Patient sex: M
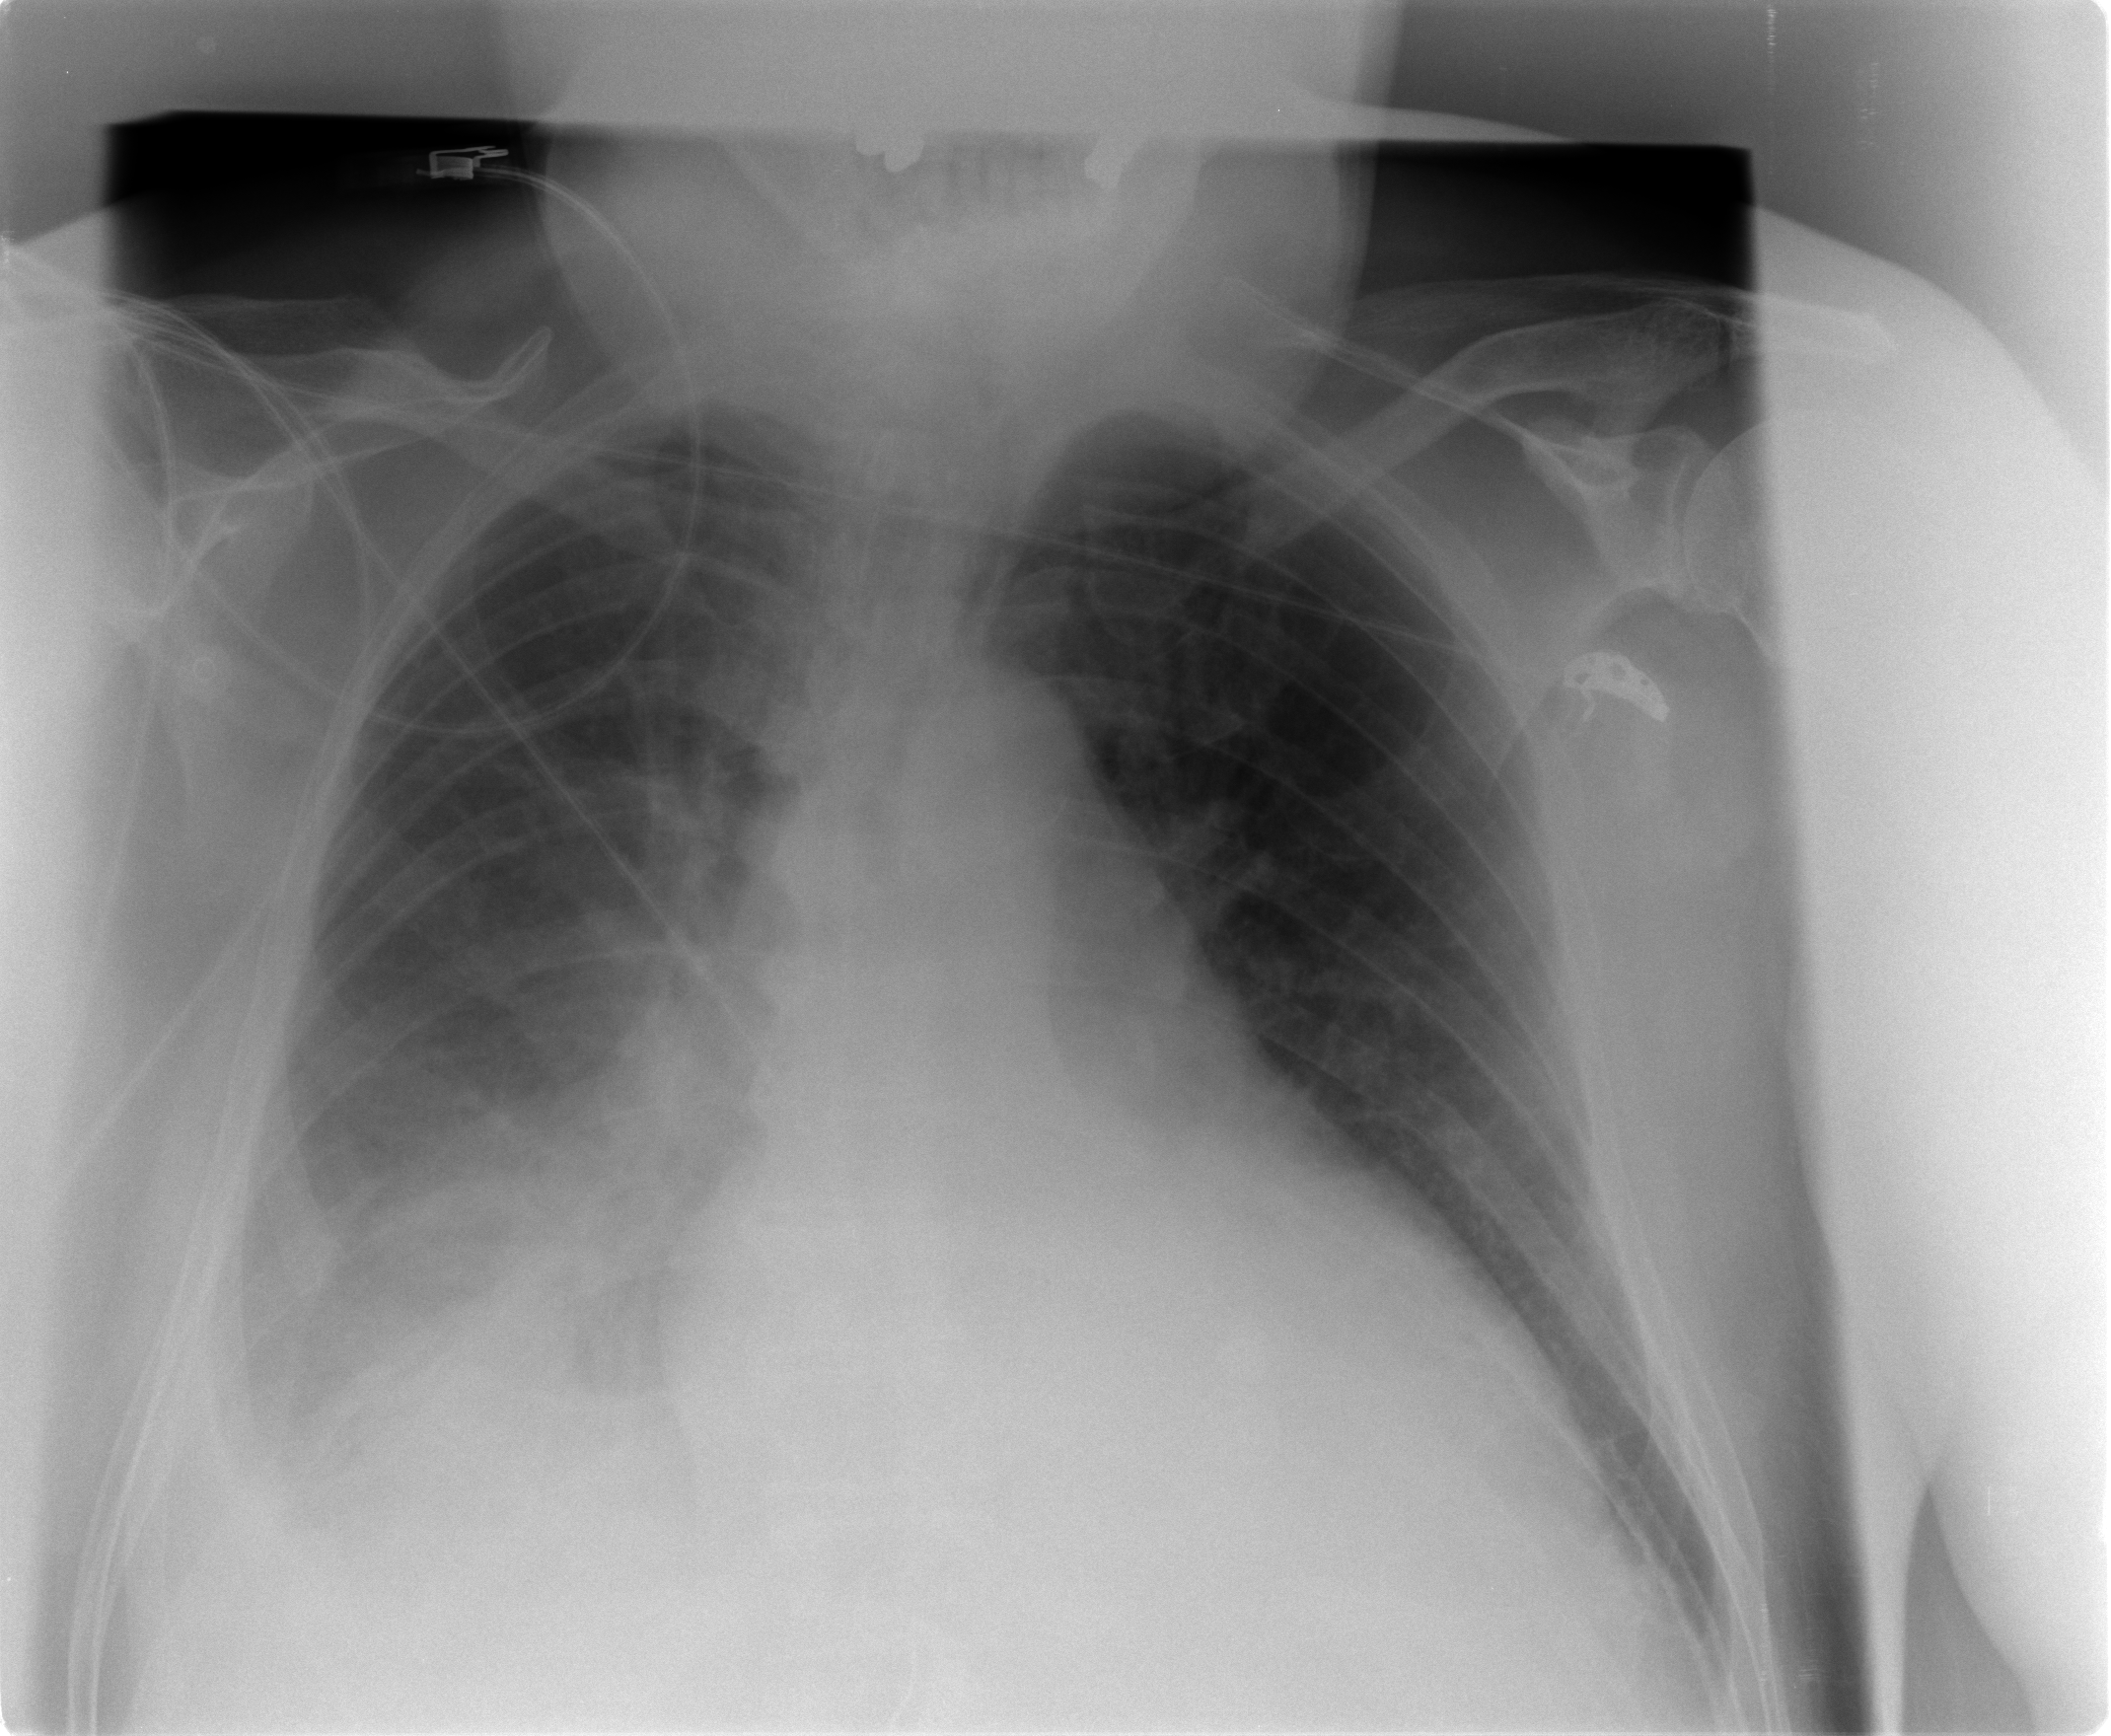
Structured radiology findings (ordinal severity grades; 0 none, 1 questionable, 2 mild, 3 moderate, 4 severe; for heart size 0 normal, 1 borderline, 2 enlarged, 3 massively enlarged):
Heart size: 1
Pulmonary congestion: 1
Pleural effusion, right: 2
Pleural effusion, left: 0
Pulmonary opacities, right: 0
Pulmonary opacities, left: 0
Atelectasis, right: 2
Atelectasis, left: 1